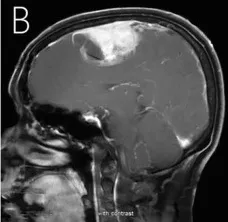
Post-contrast MRI (A-C) showing a large irregular mass with heterogeneous enhancement in the left frontal lobe with mild peritumoral edema.
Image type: radiology (mri)